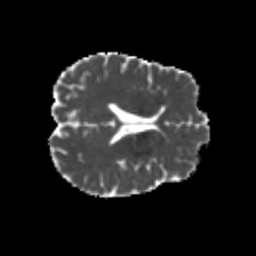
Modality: MD
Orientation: axial
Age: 25
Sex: male
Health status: healthy
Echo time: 0.074 s